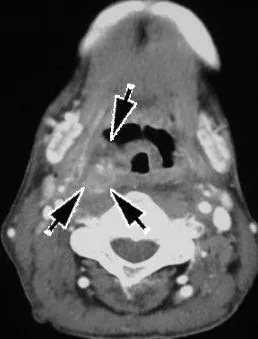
Follow-up CT results. A suggestive space-occupying lesion in the right lateral pharyngeal wall at the level of the epiglottis.
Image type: radiology (ct)